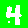
Digit: 4